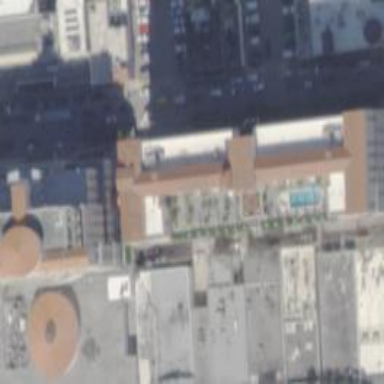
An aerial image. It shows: Hotel building.